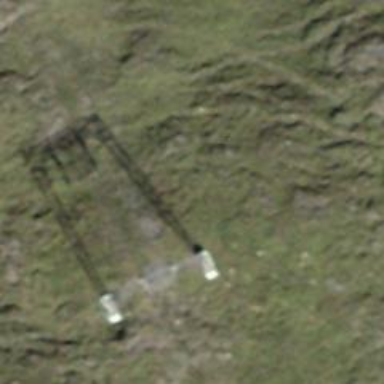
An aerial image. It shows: Pylon for aerialway.